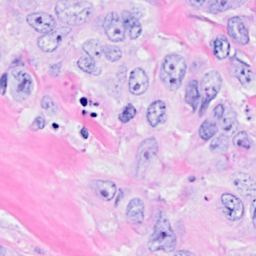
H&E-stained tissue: Breast